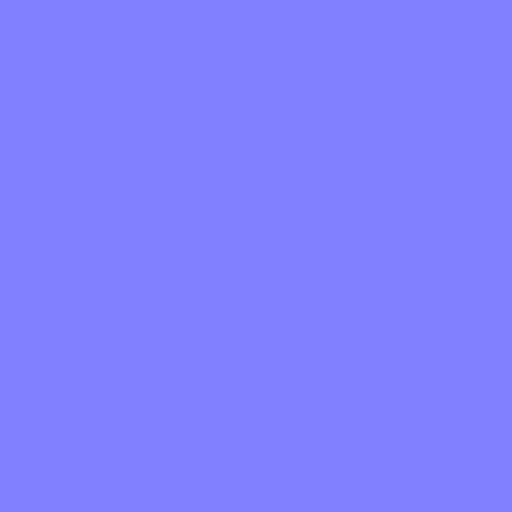
brown light smooth wood floor wooden